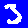
Digit: 3